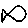
Label: fish